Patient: sex M, age 71
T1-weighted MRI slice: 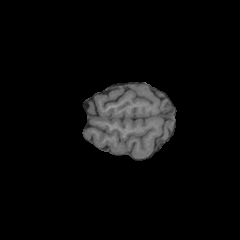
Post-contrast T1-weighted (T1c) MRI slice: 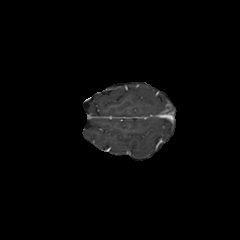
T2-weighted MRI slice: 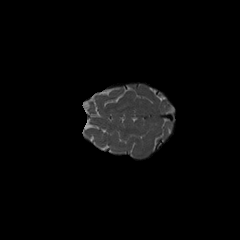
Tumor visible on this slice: no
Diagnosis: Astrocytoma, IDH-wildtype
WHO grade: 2